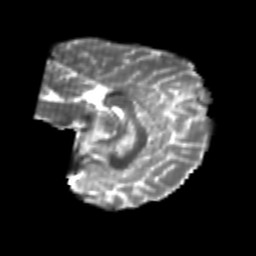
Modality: T2w
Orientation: sagittal
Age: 23
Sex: female
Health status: healthy
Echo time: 0.074 s